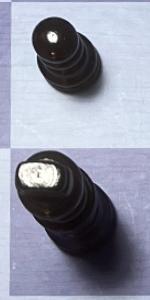
Label: King_Black